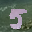
Label: 5